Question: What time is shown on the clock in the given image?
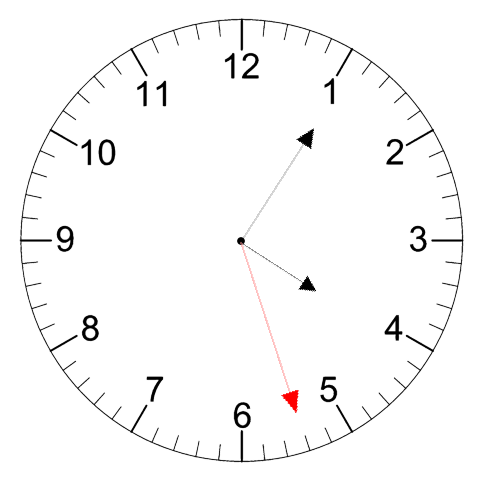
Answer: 04:05:27